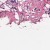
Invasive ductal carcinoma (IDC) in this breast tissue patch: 0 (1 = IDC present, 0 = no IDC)